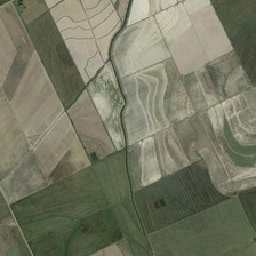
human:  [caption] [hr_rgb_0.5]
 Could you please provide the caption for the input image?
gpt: White and light green farmland is on both sides of a path.

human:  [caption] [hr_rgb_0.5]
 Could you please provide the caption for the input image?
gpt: The white and green farmlands are on both sides of Ladd.

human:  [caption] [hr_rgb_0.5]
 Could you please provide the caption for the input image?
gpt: here is a farmland divided into some parts with different colors .

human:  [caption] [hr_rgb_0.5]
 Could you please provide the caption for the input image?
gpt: bald fields sits next to green ones with curved roads stretches through them .

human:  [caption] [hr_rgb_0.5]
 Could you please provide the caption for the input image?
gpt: The green and white farmland is on both sides of a raid.